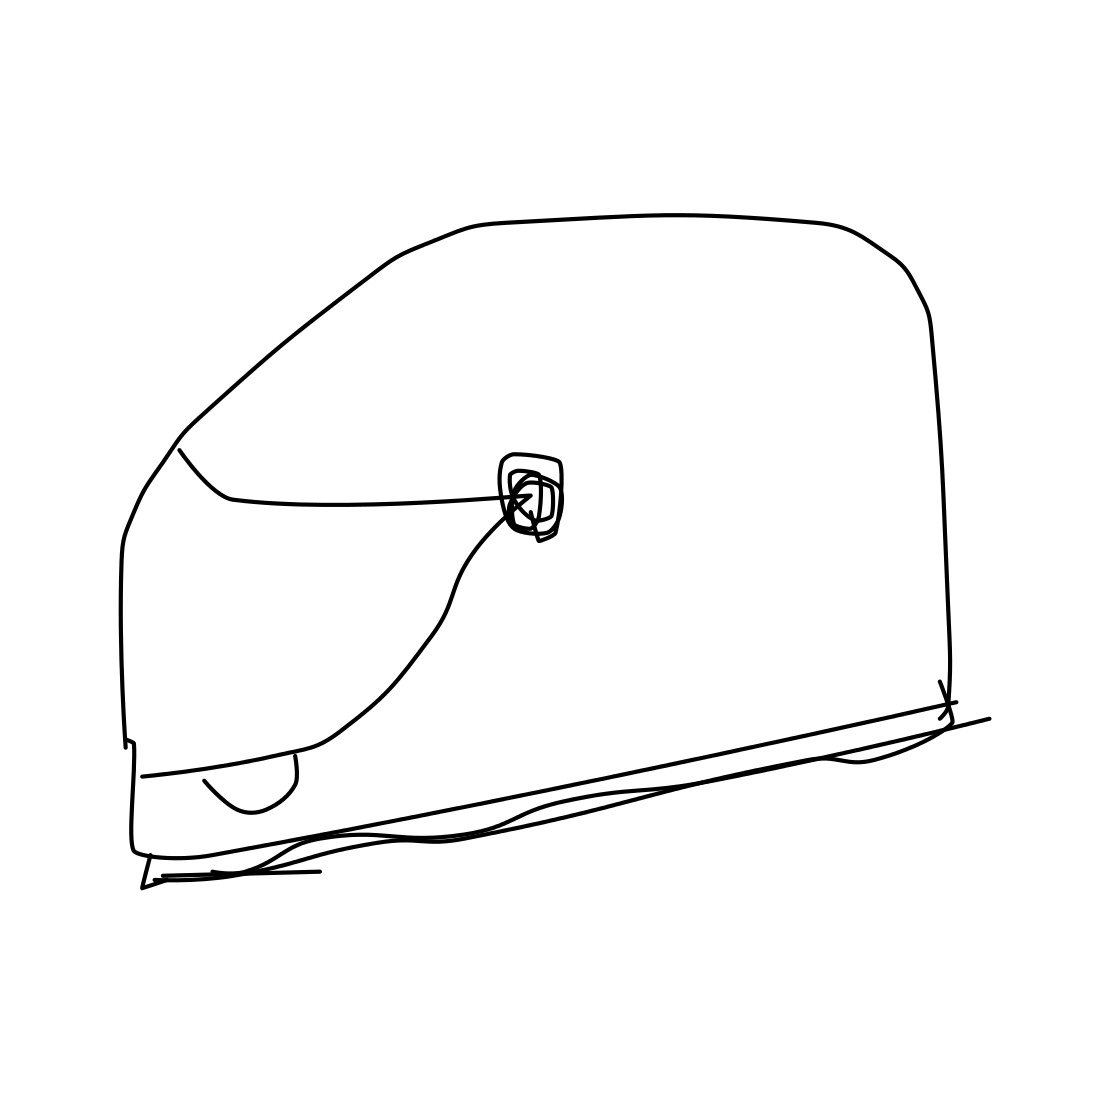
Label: helmet